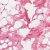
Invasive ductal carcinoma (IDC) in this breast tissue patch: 0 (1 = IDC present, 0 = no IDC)